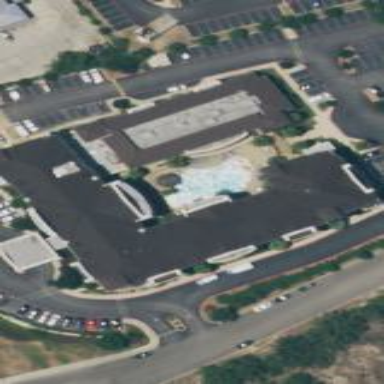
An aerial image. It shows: Hotel building.